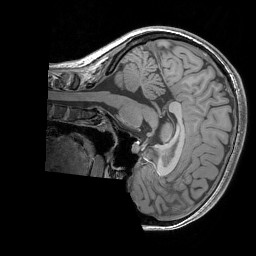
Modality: T1w
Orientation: sagittal
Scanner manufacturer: siemens
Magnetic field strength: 3 T
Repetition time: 1.83 s
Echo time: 0.00303 s